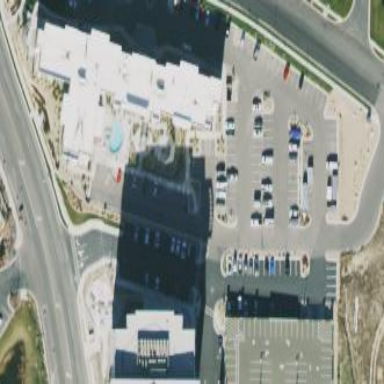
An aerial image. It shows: Hotel building.